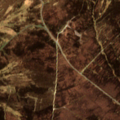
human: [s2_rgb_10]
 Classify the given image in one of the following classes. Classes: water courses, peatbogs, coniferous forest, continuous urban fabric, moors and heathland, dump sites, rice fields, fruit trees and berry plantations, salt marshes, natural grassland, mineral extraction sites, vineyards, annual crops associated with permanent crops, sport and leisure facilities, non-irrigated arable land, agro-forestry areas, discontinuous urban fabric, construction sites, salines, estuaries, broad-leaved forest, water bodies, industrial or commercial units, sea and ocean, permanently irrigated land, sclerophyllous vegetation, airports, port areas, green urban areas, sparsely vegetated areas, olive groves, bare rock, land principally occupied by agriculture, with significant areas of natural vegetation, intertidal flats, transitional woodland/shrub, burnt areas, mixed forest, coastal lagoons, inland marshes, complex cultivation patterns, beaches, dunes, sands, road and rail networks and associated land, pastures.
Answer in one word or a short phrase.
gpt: natural grassland, moors and heathland, peatbogs